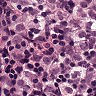
Metastatic tissue present: yes